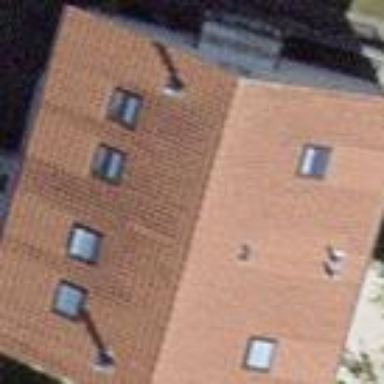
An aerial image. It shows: Terrace-style building with gabled roof.